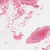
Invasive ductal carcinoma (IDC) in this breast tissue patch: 0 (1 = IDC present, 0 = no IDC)